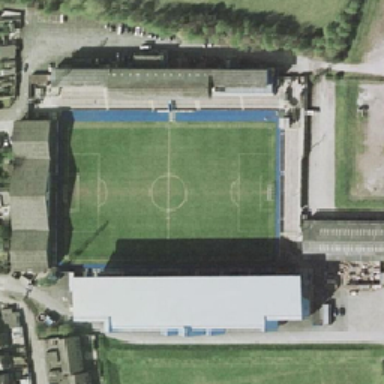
The green football field lies in the stadium with white and green roofs beside a row of houses .